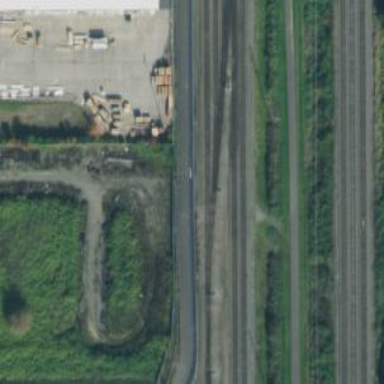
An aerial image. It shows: Railway yard used for servicing trains.